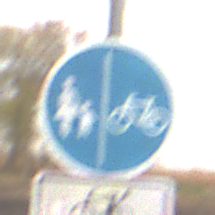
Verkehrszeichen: GetrennterRadUndGehwegRadwegRechts
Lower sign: EinspurigeFahrzeugeFrei6
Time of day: MorningAfternoon
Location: Outdoor (Nature)
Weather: Overcast
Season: NotSpecified
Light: Natural